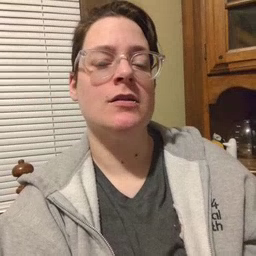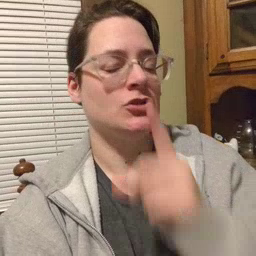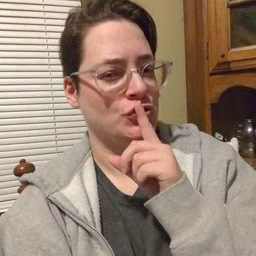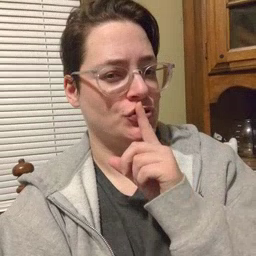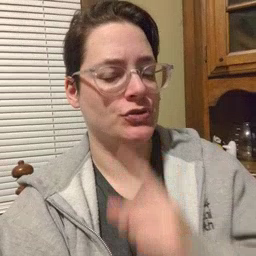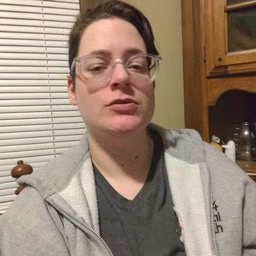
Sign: shhh